Question: Can someone help me to turn off warnings in Xcode 4 that I'm getting from subprojects?
I have three subprojects, with a lot of warnings. The subprojects are provide by my customer's R&D studio. I would like to turn off the warnings there, to put all my efforts and attention on warnings in my own code.

Is this possibile in Xcode 4?
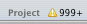
Answer: If you're using Xcode 4.2 or later, you can use LLVM compiler setting 'Inhibit All Warnings' in 'Warning Polices' for every subproject you have: